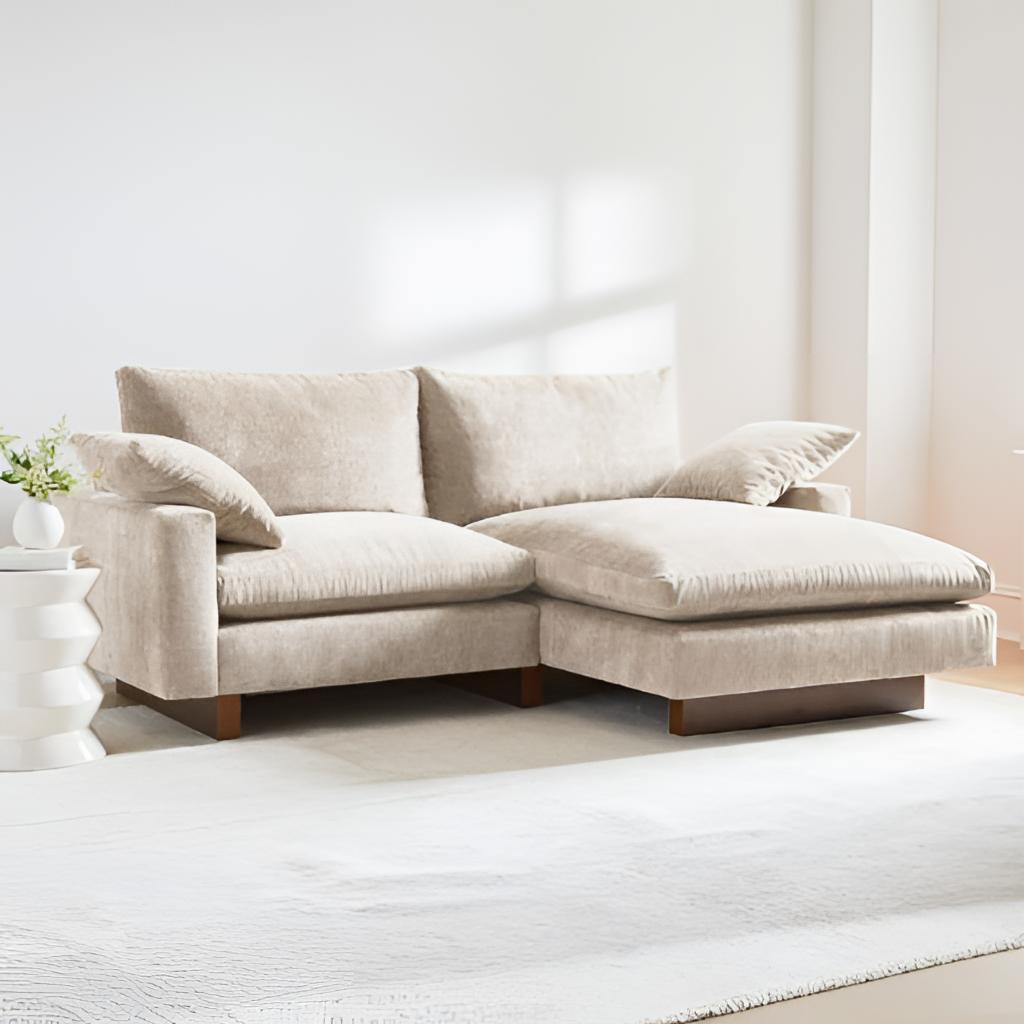
beige fabric sectional sofa, living room, beige carpet flooring, with large square pattern, paint wallpaper, with solid pattern, minimalist